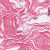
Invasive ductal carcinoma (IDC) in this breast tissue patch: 0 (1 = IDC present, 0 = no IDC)